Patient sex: M
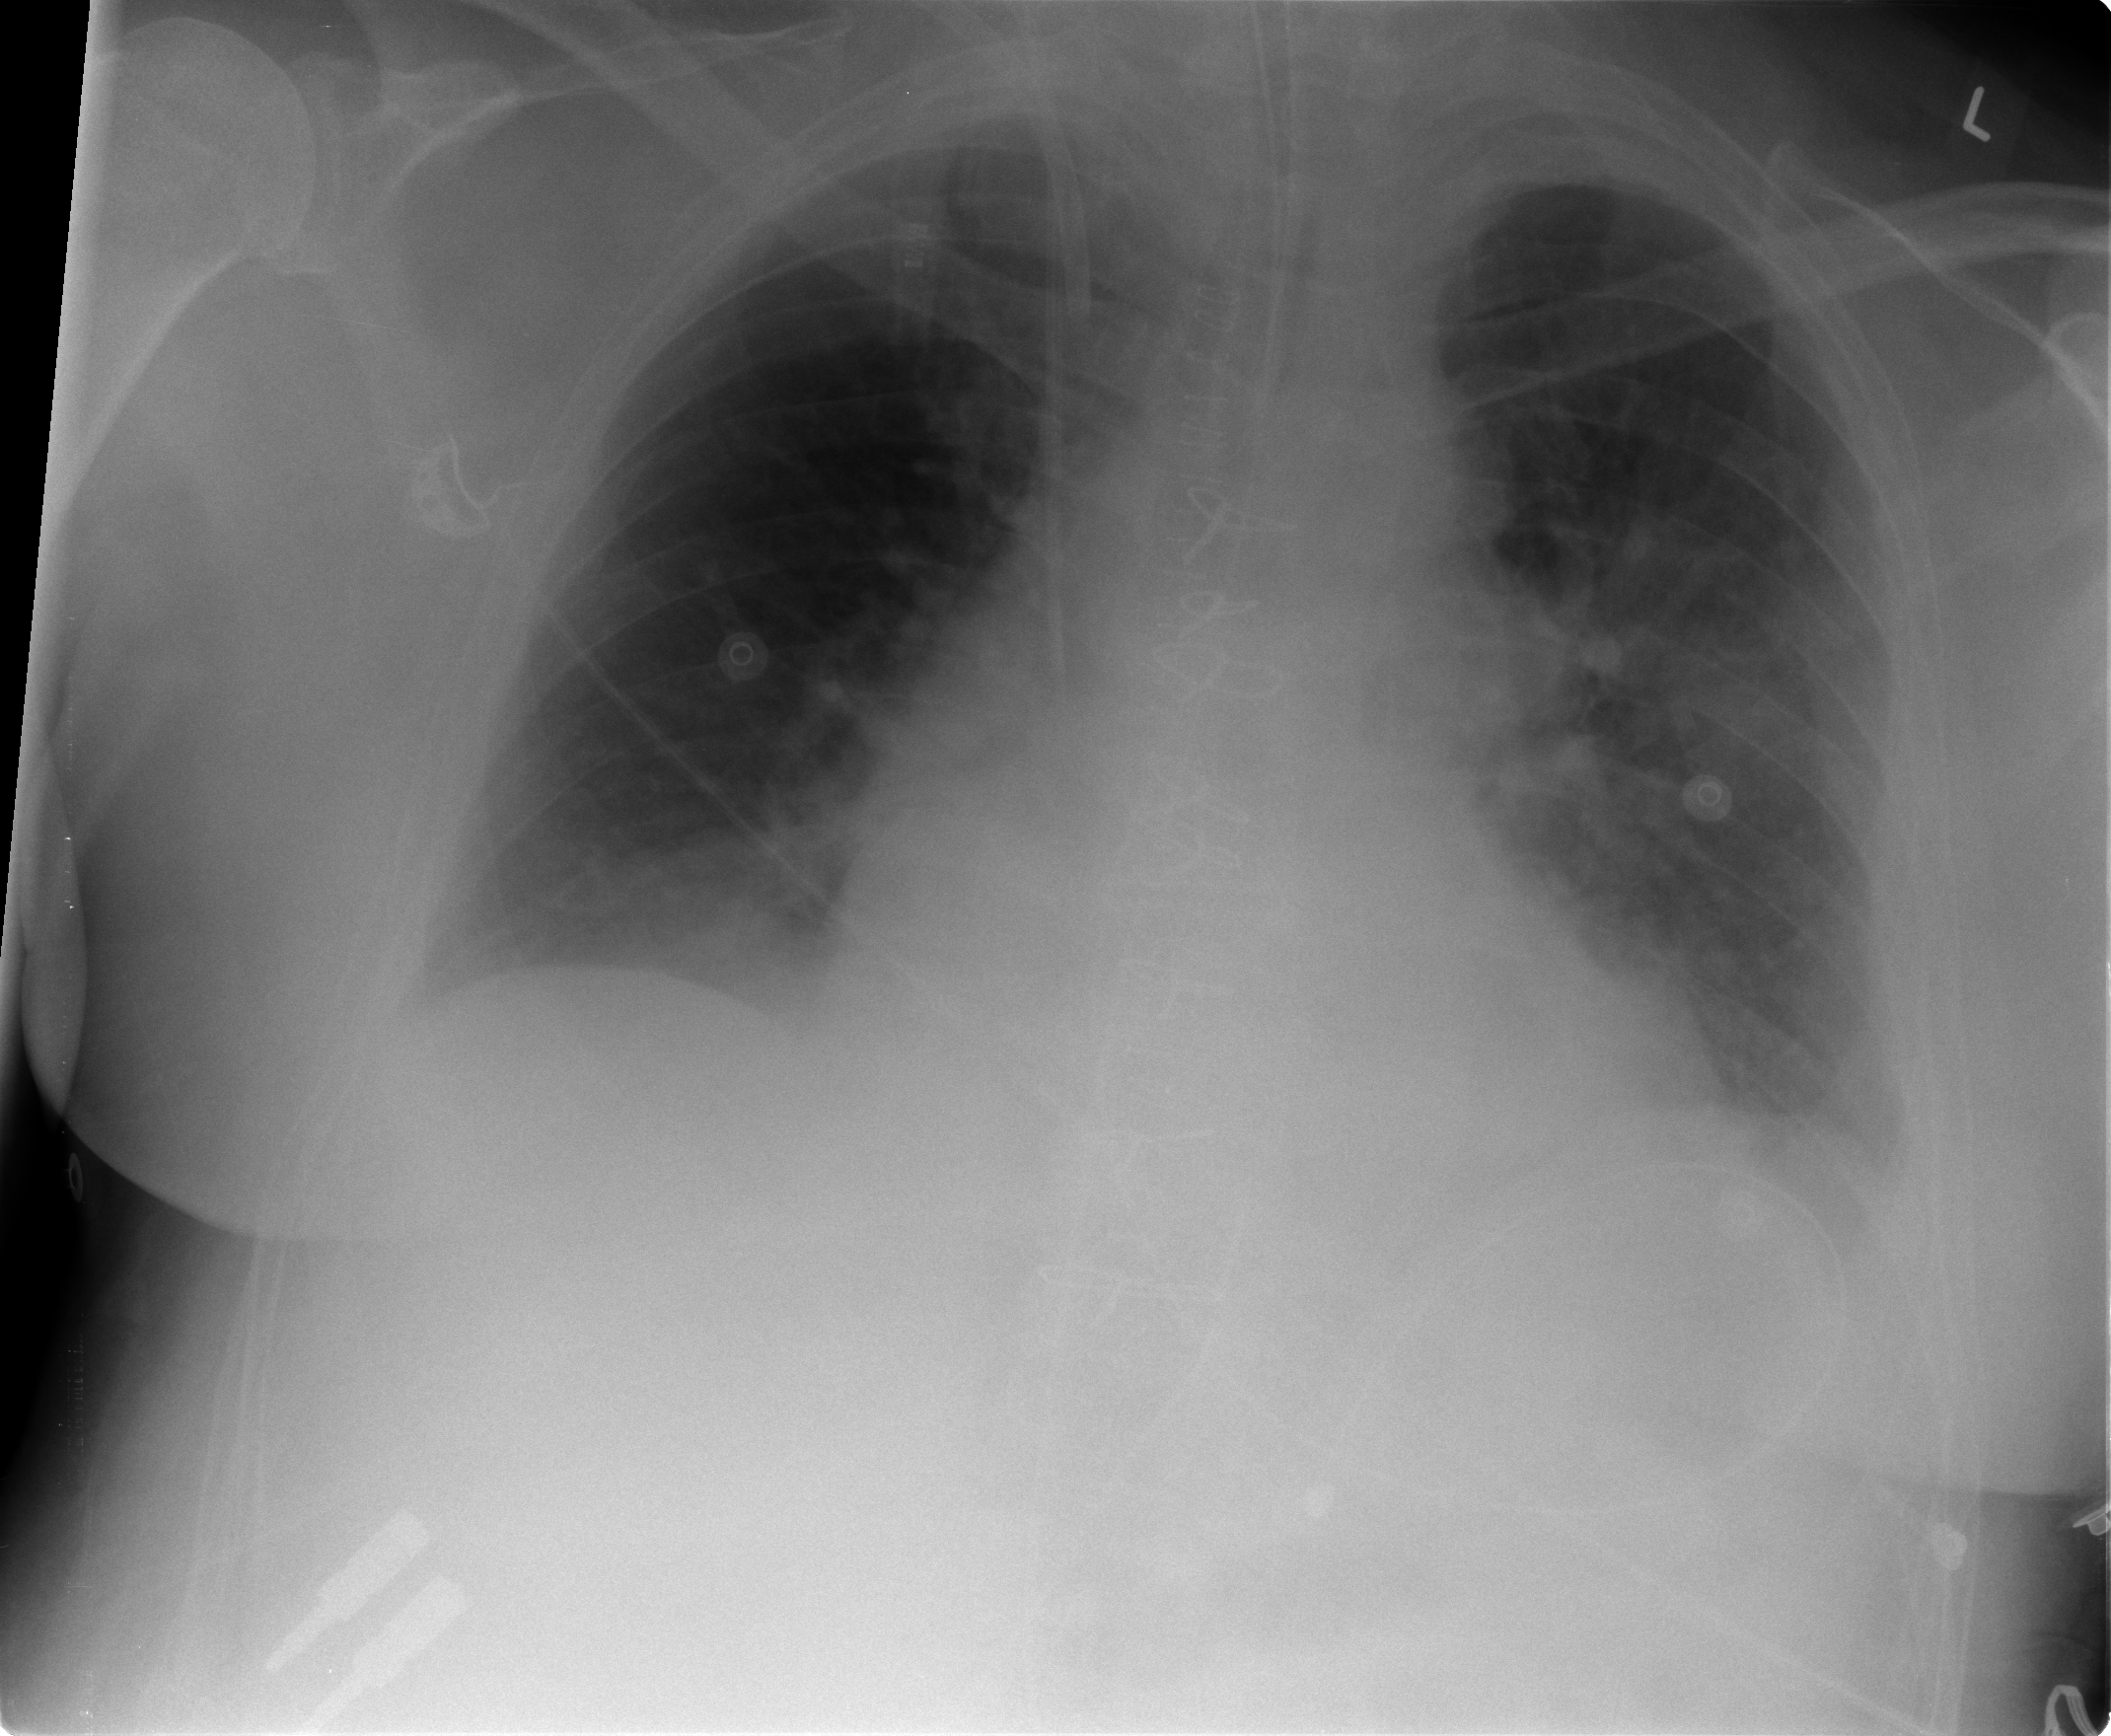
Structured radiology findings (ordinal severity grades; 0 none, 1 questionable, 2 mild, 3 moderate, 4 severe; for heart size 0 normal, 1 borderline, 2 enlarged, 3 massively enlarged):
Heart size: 2
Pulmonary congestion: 2
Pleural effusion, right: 1
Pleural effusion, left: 1
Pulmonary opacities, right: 0
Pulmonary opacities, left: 0
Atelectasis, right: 2
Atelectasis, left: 2